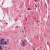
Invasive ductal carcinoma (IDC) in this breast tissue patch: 0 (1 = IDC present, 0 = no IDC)